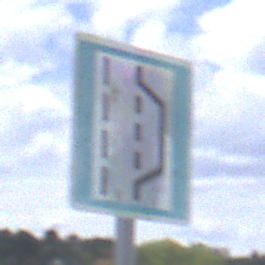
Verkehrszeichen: NothalteUndPannenbucht
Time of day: Midday
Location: Outdoor (Nature)
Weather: PartlyCloudy
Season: NotSpecified
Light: Natural